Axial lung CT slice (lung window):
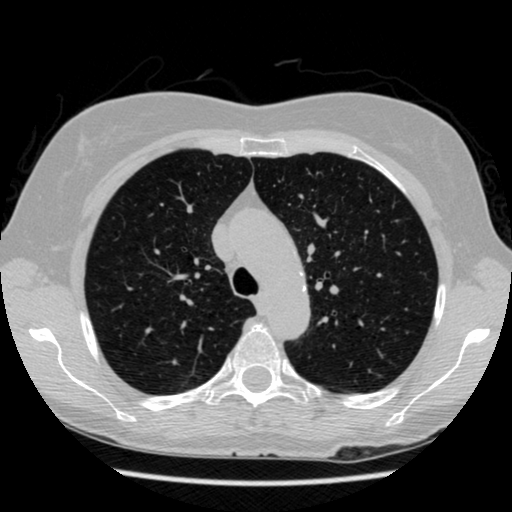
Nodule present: no